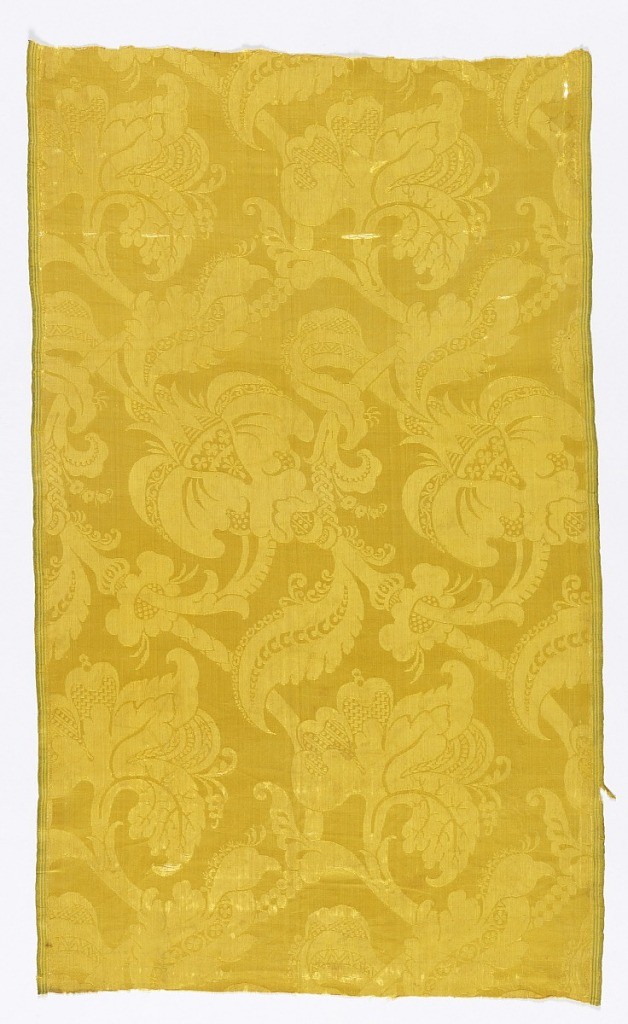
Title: Textile
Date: ca. 1715
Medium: silk Technique: 5-harness satin damask
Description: Serpentine branches with big decorated flower heads inspired by Indian design. Broad warp twill selvage with narrow green and yellow stripes.